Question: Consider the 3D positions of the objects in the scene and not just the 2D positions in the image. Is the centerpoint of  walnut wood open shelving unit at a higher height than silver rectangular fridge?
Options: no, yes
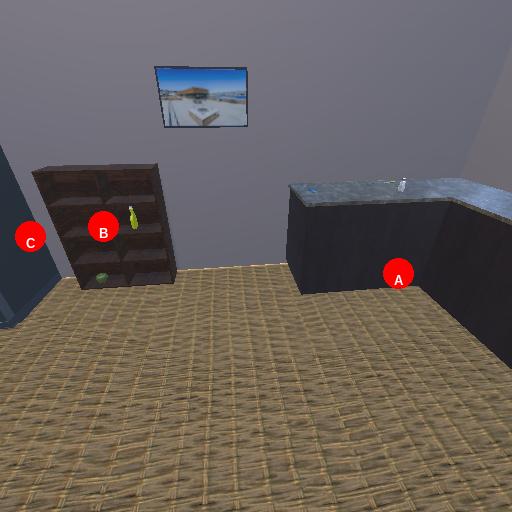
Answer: no